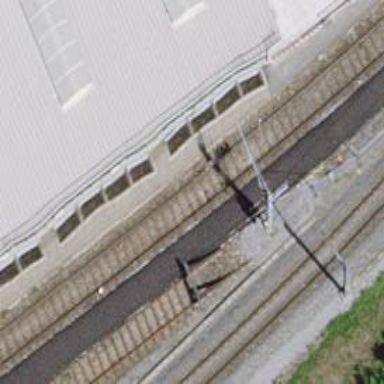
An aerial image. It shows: Railway buffer stop.